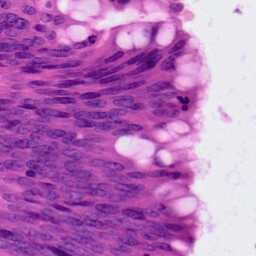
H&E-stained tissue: Colon